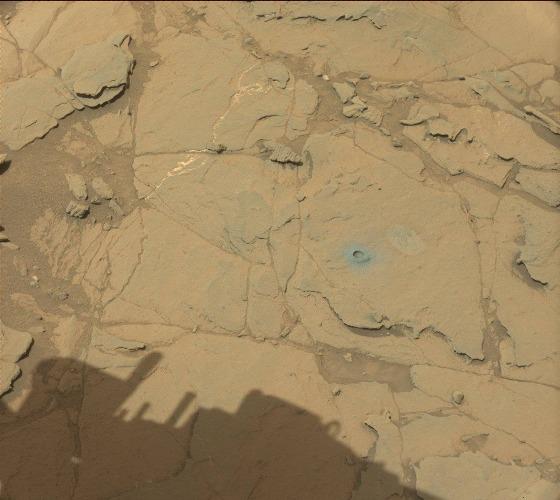
Terrain classes present: Bedrock, Gravel / Sand / Soil, Rock, Shadow